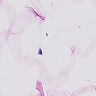
Metastatic tissue present: no